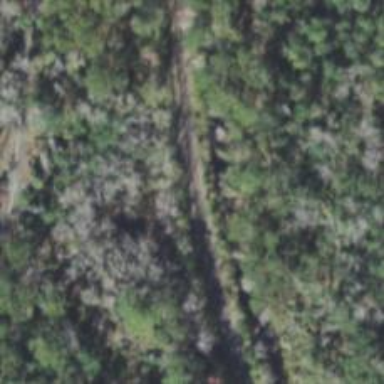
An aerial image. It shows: Disused railway.